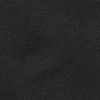
Atmospheric dust classification: not_dusty